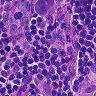
Metastatic tissue present: yes